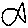
Label: fish